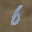
Label: 6